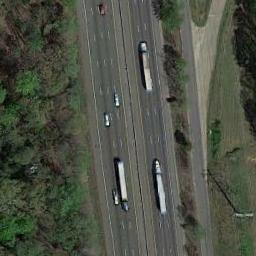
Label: freeway